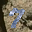
Label: 7